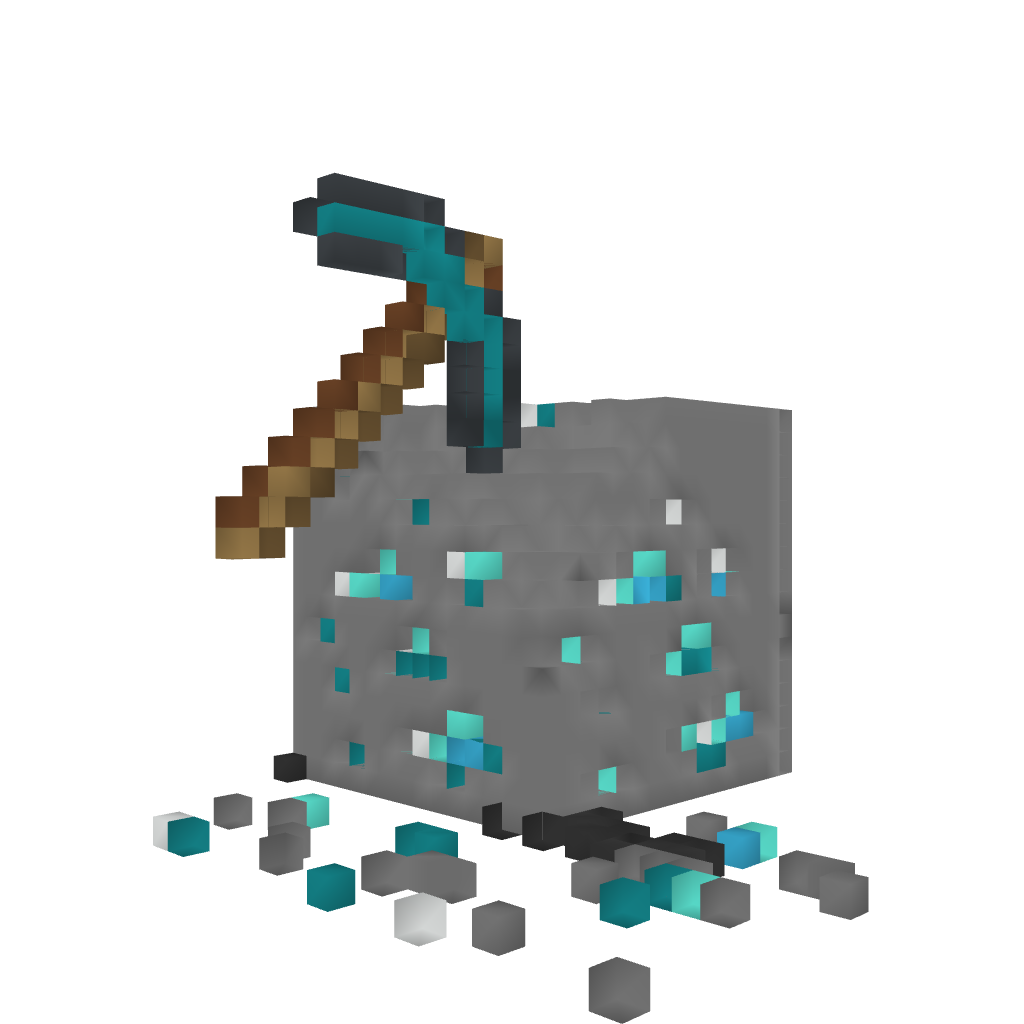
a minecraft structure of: Large Diamond Block